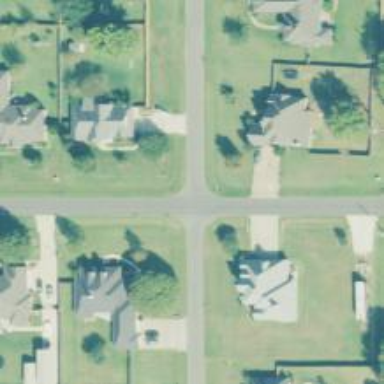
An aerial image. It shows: Residential road.